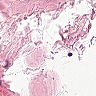
Metastatic tissue present: no